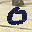
Label: 0